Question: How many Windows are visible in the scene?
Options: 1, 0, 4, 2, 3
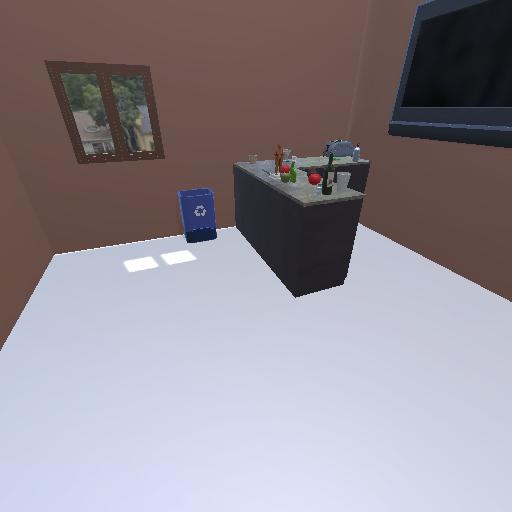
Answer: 1